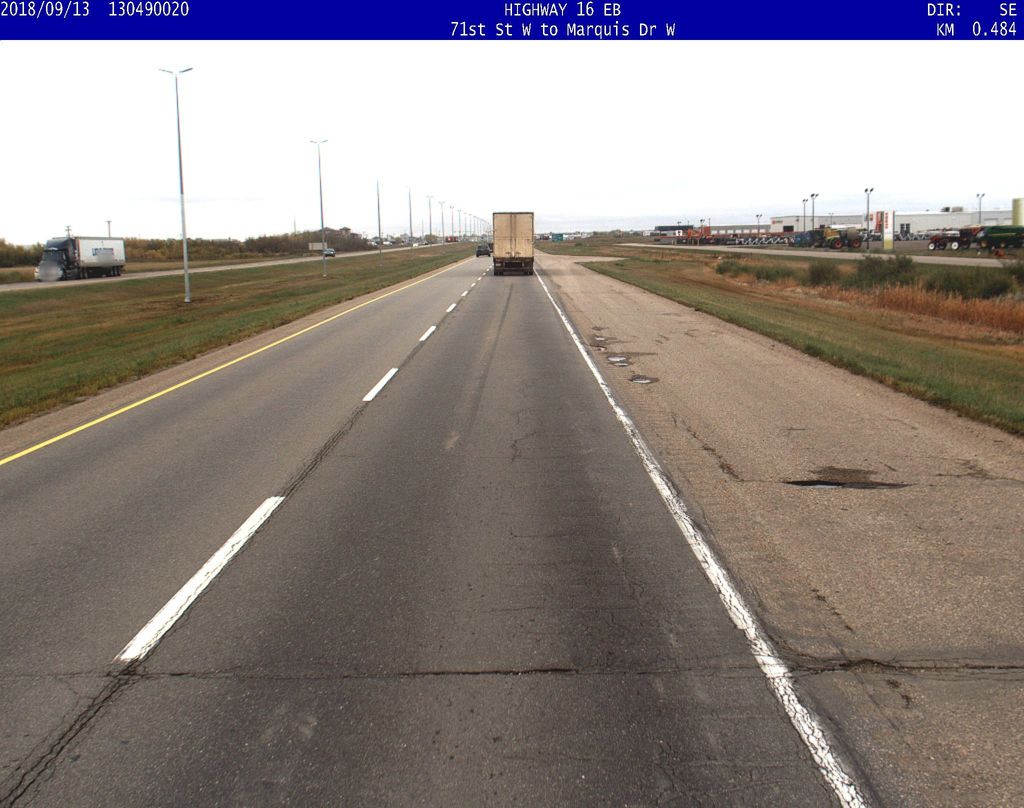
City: saskatoon